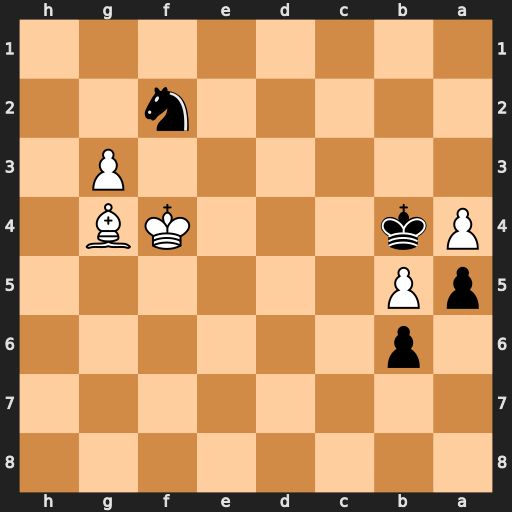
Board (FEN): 8/8/1p6/pP6/Pk3KB1/6P1/5n2/8
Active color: b
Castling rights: -
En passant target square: -
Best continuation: Nxg4 Kxg4 Kxa4 Kf5 Kxb5